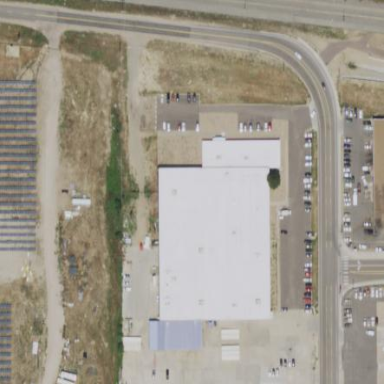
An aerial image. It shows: Industrial building.